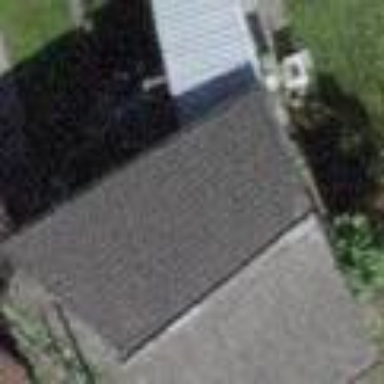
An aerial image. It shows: Building with tile roof.